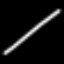
Label: line